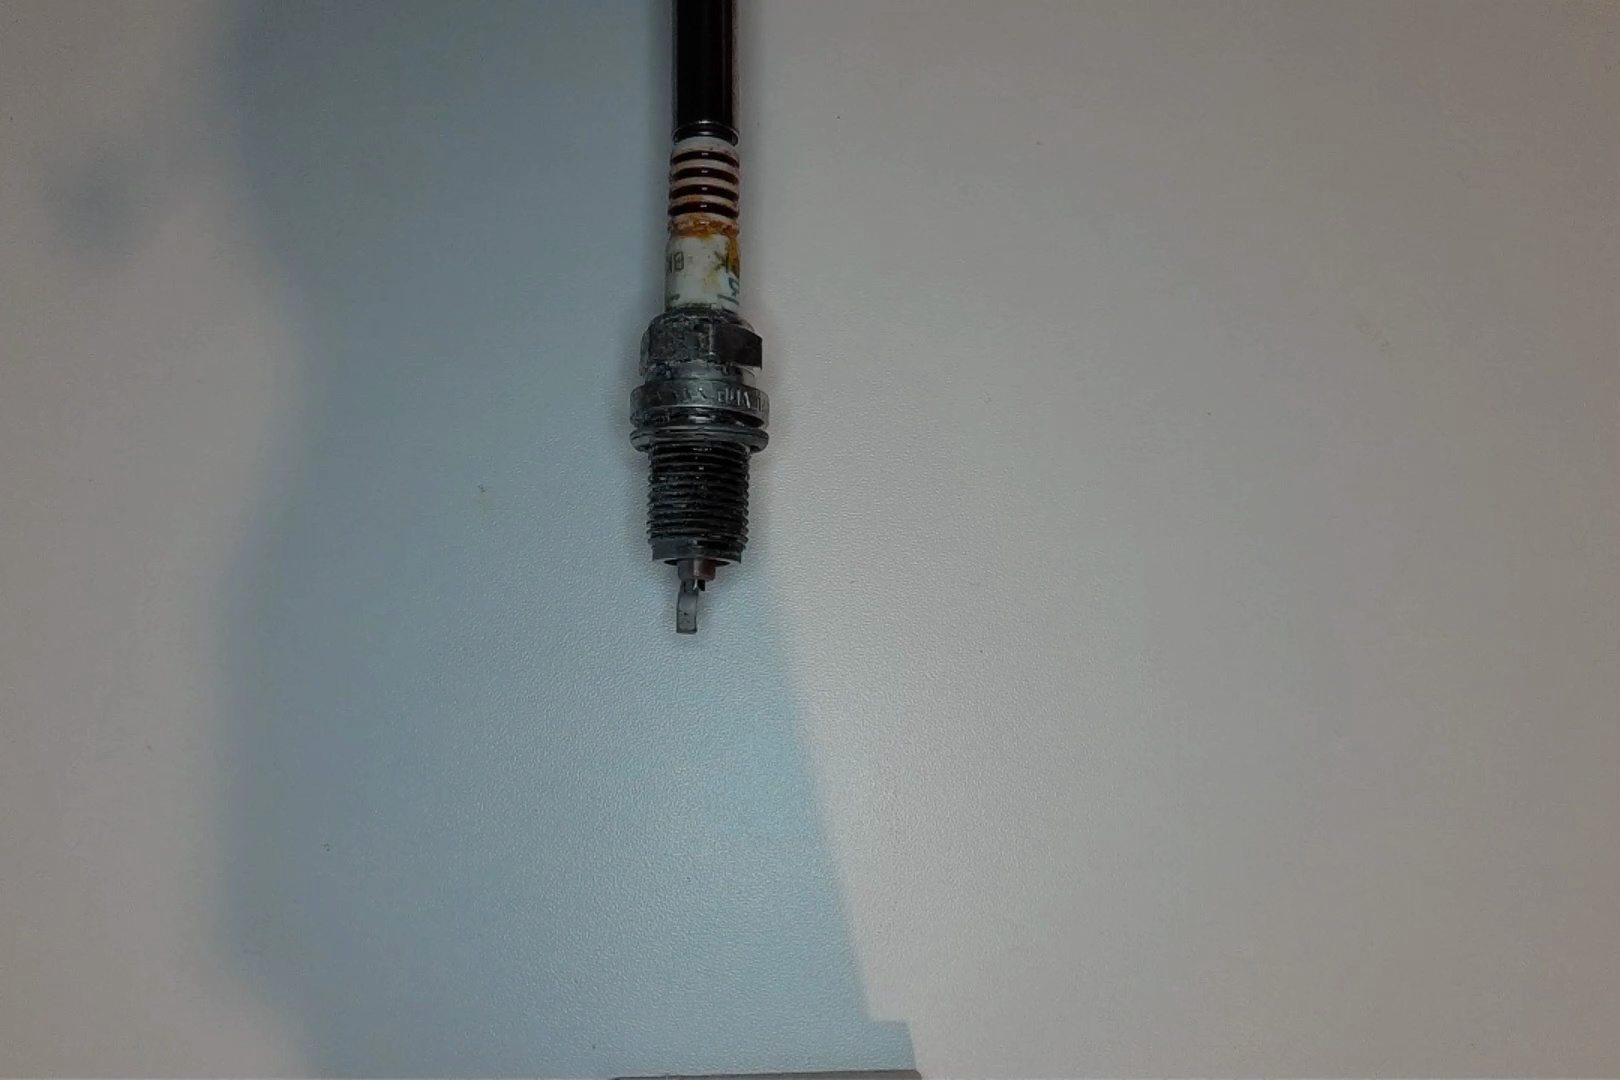
Label: anomaly